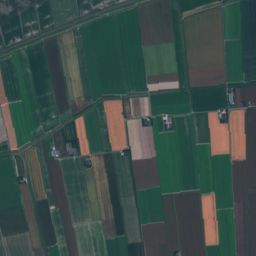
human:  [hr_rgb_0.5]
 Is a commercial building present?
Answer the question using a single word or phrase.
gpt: no

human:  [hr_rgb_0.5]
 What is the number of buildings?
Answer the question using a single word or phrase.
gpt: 32

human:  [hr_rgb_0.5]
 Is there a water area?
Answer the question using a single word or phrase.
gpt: yes

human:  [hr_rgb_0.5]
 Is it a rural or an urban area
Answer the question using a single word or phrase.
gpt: rural

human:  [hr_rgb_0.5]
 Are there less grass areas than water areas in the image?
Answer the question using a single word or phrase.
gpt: no

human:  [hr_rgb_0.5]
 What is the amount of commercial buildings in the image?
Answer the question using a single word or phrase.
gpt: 0

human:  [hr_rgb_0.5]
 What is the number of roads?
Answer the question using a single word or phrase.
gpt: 12

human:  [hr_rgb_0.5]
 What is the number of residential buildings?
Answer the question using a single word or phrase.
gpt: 32

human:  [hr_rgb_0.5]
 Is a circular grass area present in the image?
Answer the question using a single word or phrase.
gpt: no

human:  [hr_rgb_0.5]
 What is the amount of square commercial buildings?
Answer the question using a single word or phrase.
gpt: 0

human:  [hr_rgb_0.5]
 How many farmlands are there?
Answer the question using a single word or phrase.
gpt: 55

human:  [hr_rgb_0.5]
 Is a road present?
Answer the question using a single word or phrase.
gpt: yes

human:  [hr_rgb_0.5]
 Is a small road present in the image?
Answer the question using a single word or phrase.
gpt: yes

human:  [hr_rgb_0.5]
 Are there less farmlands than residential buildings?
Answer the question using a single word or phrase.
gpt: no

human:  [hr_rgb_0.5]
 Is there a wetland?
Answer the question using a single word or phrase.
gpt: yes

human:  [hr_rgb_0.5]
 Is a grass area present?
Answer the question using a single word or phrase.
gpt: yes

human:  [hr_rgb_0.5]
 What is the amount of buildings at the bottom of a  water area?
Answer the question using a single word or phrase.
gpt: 32

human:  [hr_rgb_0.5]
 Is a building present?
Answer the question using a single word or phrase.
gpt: yes

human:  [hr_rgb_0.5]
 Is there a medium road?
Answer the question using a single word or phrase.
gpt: no

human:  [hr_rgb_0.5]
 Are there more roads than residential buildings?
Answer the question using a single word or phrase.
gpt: no

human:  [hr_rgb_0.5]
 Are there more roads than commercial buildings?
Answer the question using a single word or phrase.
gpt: yes

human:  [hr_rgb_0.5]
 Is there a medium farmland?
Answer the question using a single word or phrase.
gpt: no

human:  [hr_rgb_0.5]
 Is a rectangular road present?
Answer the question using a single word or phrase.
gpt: no

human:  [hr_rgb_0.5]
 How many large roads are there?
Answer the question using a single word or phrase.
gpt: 0

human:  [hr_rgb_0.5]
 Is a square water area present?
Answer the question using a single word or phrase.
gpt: yes

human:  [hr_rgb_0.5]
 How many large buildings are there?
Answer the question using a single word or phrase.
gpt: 0

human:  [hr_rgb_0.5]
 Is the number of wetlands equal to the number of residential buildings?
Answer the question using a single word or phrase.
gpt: no

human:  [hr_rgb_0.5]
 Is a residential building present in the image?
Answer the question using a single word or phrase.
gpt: yes

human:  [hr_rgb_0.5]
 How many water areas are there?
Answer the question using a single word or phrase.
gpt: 10

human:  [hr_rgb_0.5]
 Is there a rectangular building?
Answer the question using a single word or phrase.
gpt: yes

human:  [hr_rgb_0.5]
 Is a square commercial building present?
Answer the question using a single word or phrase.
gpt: no

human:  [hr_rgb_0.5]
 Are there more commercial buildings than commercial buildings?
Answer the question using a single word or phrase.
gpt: no

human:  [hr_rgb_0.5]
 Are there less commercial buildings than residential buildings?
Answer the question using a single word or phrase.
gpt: yes

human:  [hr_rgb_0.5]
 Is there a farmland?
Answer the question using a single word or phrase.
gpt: yes

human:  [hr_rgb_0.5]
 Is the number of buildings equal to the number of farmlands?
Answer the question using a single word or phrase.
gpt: no

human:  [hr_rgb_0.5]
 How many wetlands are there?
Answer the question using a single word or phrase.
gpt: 14

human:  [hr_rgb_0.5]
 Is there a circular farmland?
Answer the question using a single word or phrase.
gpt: no

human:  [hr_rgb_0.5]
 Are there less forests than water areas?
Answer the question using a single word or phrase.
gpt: yes

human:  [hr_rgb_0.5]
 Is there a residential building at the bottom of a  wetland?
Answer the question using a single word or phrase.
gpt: yes

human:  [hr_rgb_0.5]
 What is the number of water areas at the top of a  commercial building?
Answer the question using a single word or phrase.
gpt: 0

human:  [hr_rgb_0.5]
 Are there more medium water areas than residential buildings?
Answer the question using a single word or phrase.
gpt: no

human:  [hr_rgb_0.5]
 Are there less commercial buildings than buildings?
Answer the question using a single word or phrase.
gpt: yes

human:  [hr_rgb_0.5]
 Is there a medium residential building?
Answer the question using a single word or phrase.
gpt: yes

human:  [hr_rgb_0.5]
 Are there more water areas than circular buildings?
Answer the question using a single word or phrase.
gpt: yes

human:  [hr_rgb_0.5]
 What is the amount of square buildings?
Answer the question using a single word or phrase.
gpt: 0

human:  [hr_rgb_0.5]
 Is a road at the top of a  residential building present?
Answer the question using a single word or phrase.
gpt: yes

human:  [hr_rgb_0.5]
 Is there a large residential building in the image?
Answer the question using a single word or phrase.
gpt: no

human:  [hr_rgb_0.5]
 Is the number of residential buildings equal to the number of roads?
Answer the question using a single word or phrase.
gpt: no

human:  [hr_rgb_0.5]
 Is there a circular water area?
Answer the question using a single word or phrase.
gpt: yes

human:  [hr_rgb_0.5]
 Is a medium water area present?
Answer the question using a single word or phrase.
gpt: yes

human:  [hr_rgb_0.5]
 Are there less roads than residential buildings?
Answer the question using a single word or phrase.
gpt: yes

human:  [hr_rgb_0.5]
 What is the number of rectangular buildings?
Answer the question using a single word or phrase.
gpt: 18

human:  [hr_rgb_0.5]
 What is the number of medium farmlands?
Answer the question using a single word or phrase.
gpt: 0

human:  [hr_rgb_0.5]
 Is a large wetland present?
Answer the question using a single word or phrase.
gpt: yes

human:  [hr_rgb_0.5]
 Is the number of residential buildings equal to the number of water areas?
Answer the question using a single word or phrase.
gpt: no

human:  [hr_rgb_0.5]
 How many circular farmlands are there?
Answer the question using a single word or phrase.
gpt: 0

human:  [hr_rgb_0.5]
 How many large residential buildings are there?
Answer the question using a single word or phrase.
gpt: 0

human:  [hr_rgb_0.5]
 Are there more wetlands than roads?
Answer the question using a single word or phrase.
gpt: yes

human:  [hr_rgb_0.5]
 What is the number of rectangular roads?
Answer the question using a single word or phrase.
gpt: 0

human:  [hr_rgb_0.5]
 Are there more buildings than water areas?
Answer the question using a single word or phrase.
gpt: yes

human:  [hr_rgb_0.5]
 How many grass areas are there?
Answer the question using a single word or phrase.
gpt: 26

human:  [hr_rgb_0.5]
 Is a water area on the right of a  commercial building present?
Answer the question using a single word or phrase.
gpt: no

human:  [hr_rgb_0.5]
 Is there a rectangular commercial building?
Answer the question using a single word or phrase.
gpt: no

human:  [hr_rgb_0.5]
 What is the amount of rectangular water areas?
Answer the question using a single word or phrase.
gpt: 7